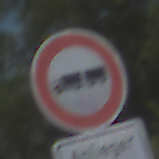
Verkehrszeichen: VerbotLastkraftwagenMitAnhaenger
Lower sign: PersonengruppenFrei1
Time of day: Midday
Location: Outdoor (Nature)
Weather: Clear
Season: NotSpecified
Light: Natural